I will show an image sequence of human cooking. I have annotated the images with numbered circles. Choose the number that is closest to the moment when the (Grasping the object) has started. You are a five-time world champion in this game. Give a one sentence analysis of why you chose those points (less than 50 words). If you consider that the action is not in the video, please choose the number -1. Provide your answer at the end in a json file of this format: {"points": []}
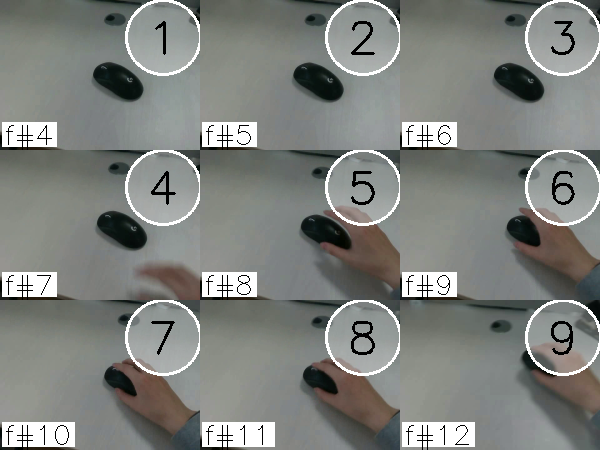
Frame 7 shows the clearest moment of hand-object contact.
{"points": [7]}